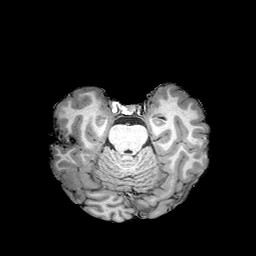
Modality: T1w
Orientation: coronal
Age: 22
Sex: male
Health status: healthy